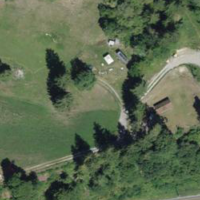
EUNIS habitat code: 45
Species observed at this site:
Saponaria ocymoides